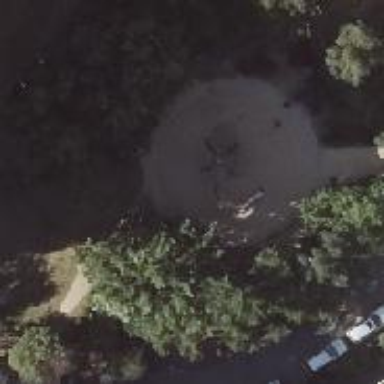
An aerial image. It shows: Playground area for leisure land.